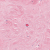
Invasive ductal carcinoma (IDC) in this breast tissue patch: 0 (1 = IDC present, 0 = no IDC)